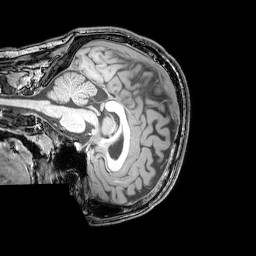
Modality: T1w
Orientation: sagittal
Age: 22
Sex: male
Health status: healthy
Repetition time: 0.081 s
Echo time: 0.037 s